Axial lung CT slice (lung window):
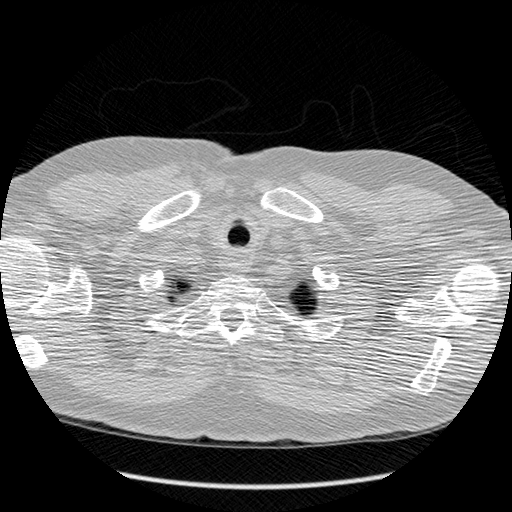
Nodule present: no